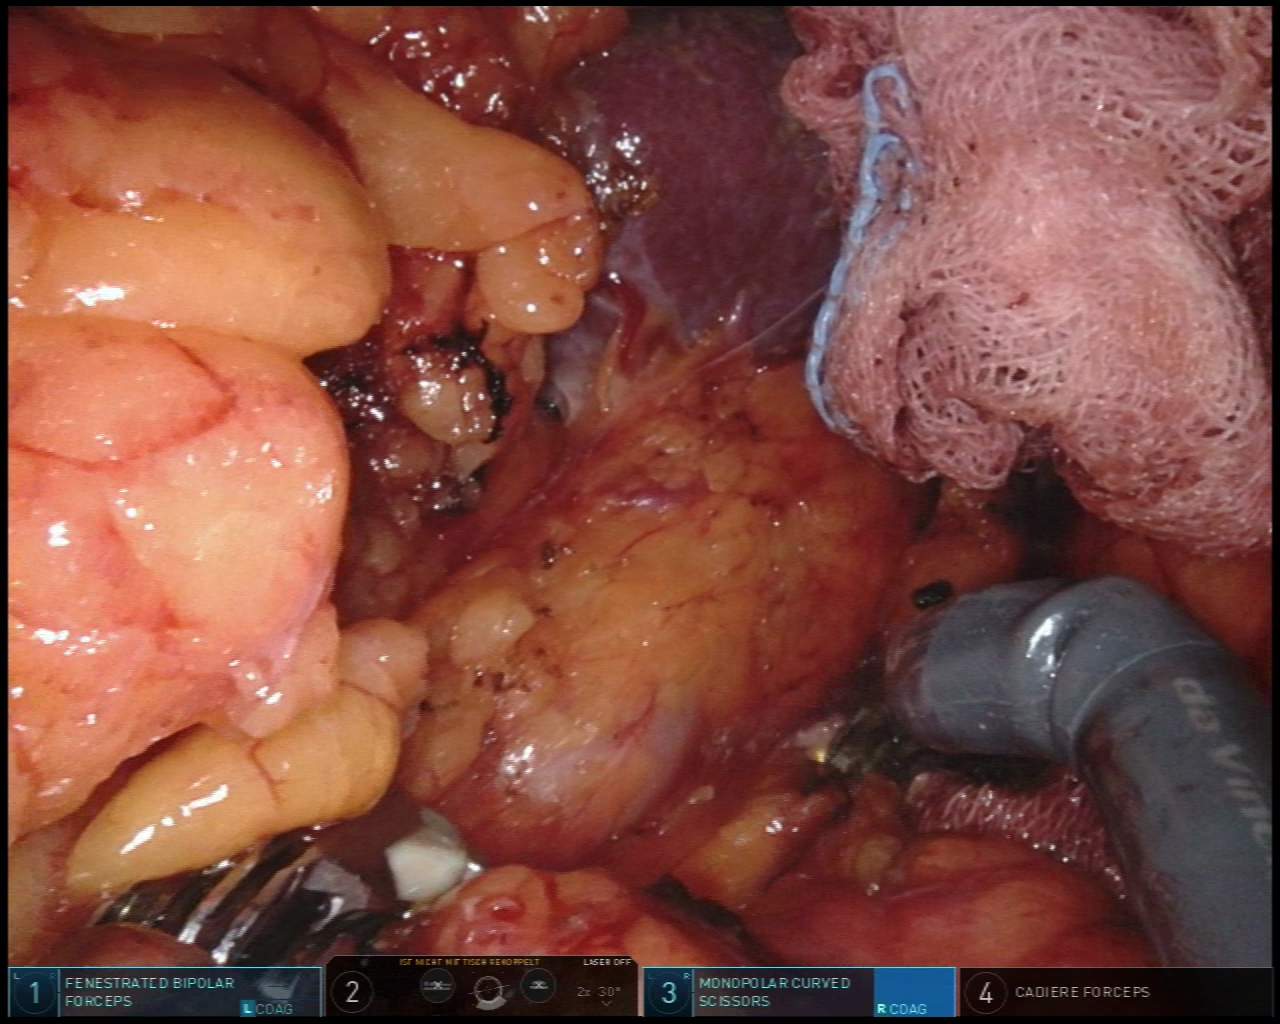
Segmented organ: spleen
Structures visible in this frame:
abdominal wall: no
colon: no
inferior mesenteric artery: no
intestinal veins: no
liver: no
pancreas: no
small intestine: no
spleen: yes
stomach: yes
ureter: no
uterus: no
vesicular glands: no